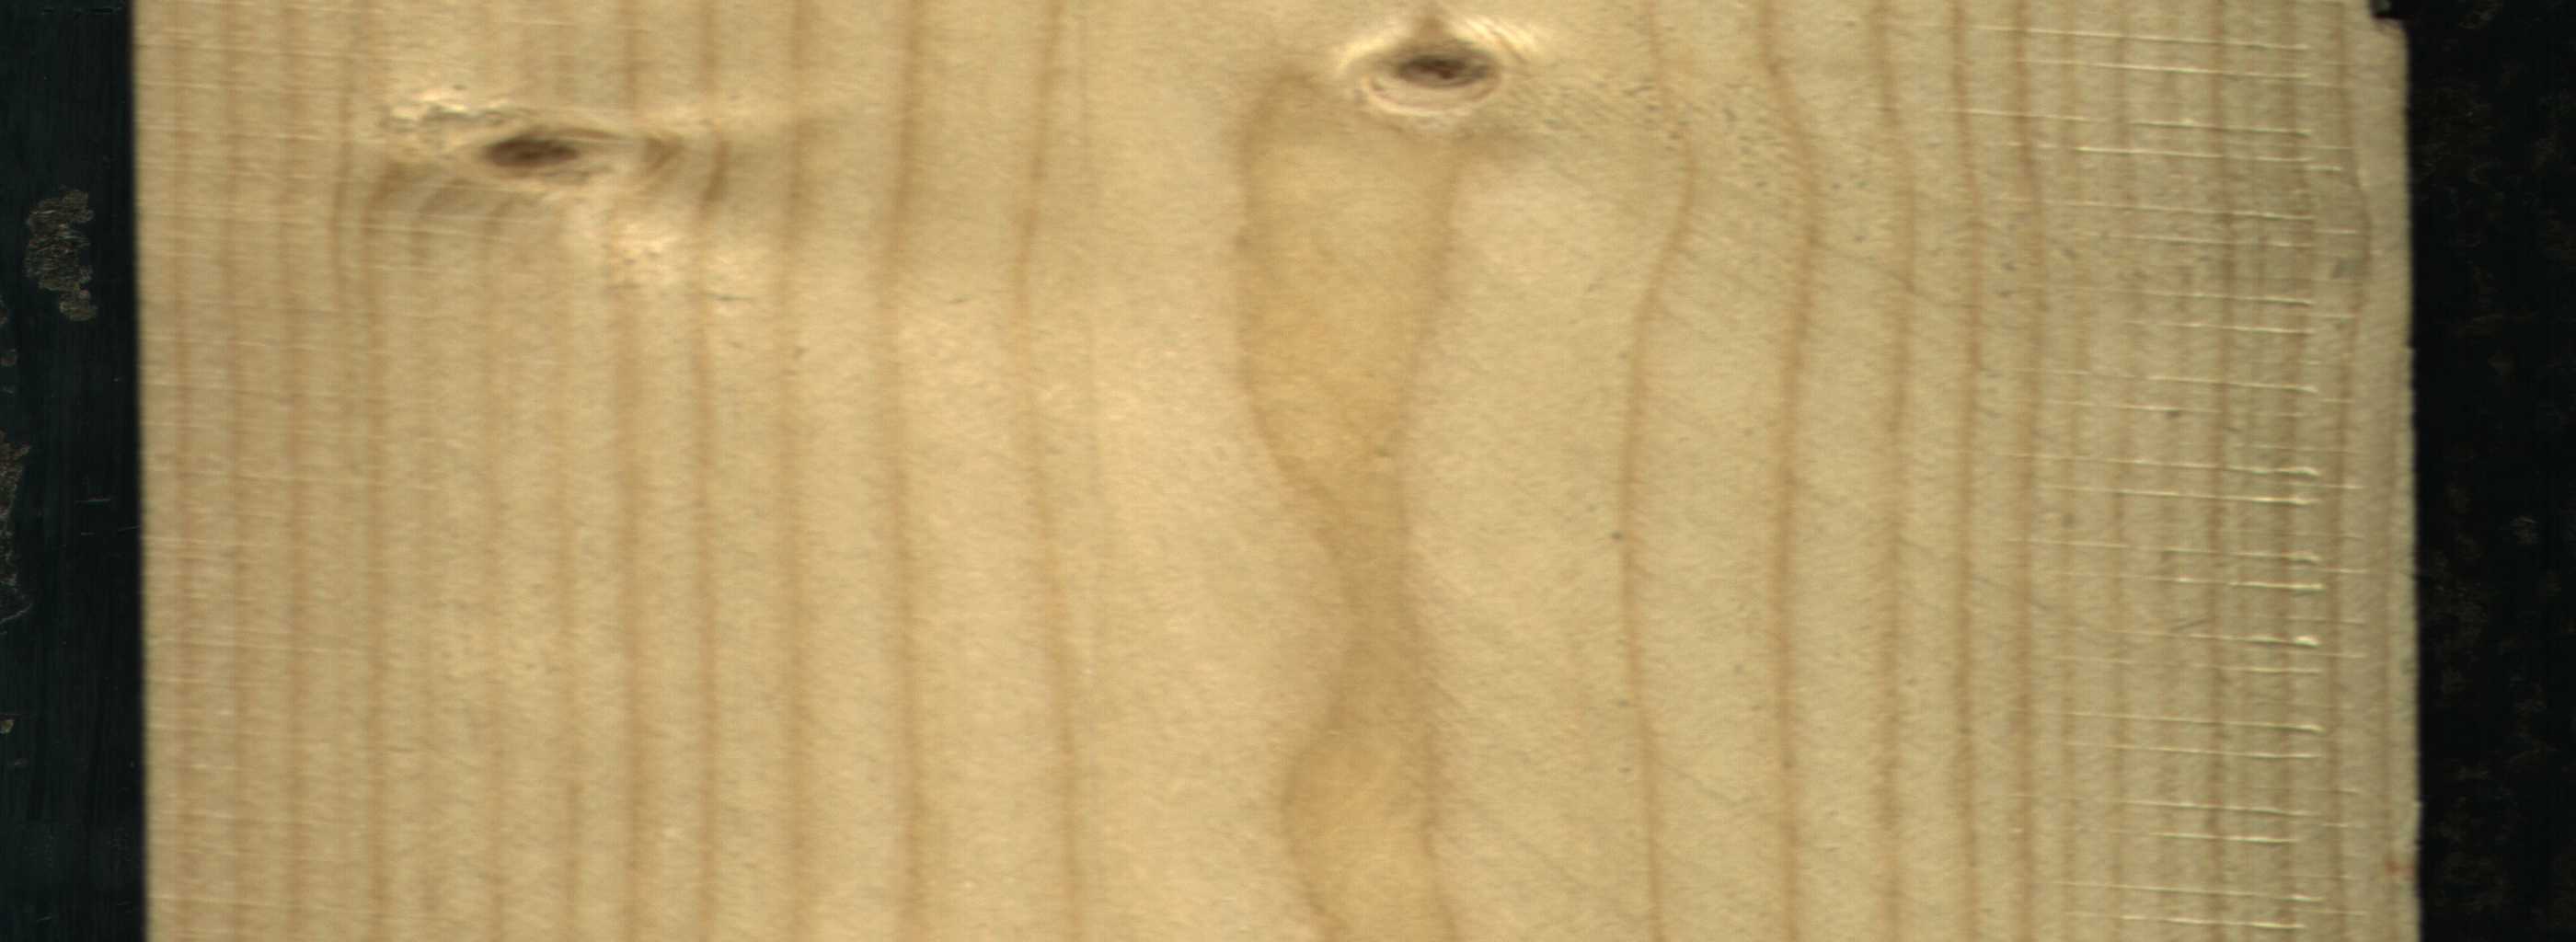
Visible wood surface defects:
Live_Knot
Live_Knot